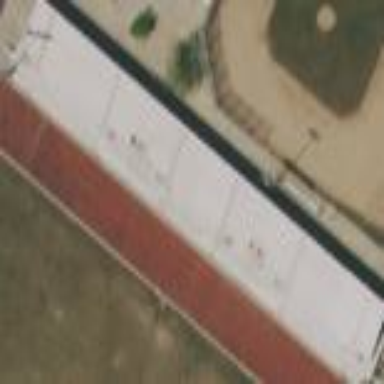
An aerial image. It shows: Bleachers on leisure land.